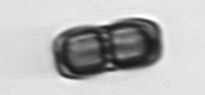
Label: Ephemera